Question: EDIT: I figured it out. I just went a totally different route, making a Button class and using rectangles on my actual canvas to represent them.
I am trying to make multiple clickable buttons programatically in p5js, and I am getting caught up on a problem. All the divs are being created, they display and have the proper HTML associated with them, but no matter which is clicked only the last button's functionality is induced.
Here is a photo:

Those are my buttons on the right, but no matter where you click, the color that is selected is always the purple at the bottom.
Here is my code:
'''
for (var i = 0; i < colorCodes.length ; i++){
var div = createDiv(str(i));
div.parent('control-holder');
div.style('background-color', colorCodes[i]);
div.style('height', '40px');
div.mousePressed(function(){
console.log(div.html()); //always prints 7
changeColor(int(div.html()));
});
buttons.push(div);
}
'''
Any help is greatly appreciated, I don't understand why it isn't working.
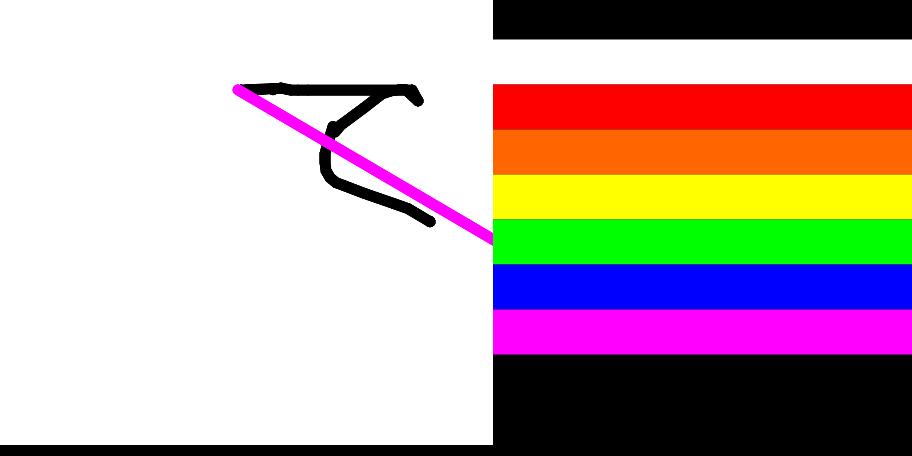
Answer: This is a common JavaScript trap.
When you use the 'var' keyword, the variable you create has , which means that the variable (in your case, your 'i' variable) keeps its value until the end of the function, not until the end of the loop. Consider this code:
'''
for(var i = 0; i < 10; i++){
console.log('i: ' + i);
}
console.log('final i: ' + i);
'''
This code will print out 0-9 in the loop, and then will print out 10 after the loop exits.
Now, let's change the code a bit:
'''
for(var i = 0; i < 10; i++){
setTimeout(function(){
console.log('i: ' + i);
}, 1000);
}
console.log('final i: ' + i);
'''
Now the loop sets up a timeout callback. This code will print out 'final i: 10' first, and then will print out 'i: 10' 10 times. This is because the 'console.log('final i: ' + i);' line is happening the callback functions are called. And since the variable has function scope, it takes the last value that it was given. Here's another example:
'''
var i = 42;
setTimeout(function() {
console.log('i: ' + i);
}, 1000);
i = 37;
'''
You might expect this code to print out '42', but again, the callback function is being called this code runs, so by the time it's called, 'i' is '37'.
Anyway, back to your code. Hopefully the examples above show you what's happening in your code: the 'var' keyword creates a function-scoped variable, which means that by the time your mousePressed callback is called, the variable holds the last value it was set to.
Traditionally, the way to get around this was to go through another function call:
'''
for (var i = 0; i < 10; i++) {
callSetTimeout(i);
}
console.log('final i: ' + i);
function callSetTimeout(i) {
setTimeout(function() {
console.log('i: ' + i);
}, 1000);
}
'''
But as of JavaScript 6, you can use the 'let' keyword instead of 'var':
'''
for(let i = 0; i < 10; i++){
setTimeout(function(){
console.log('i: ' + i);
}, 1000);
}
'''
This gives your variable which means that the variable is only in-scope inside the 'for' loop. As a result, each iteration of the loop gets its own copy, and your function will now work how you expected.